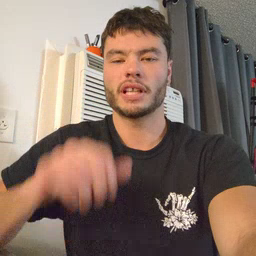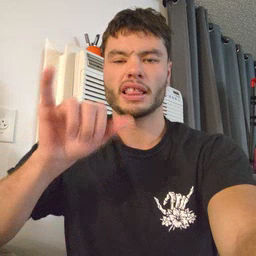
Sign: that